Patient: sex M, age 60
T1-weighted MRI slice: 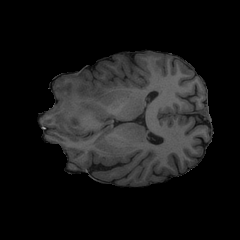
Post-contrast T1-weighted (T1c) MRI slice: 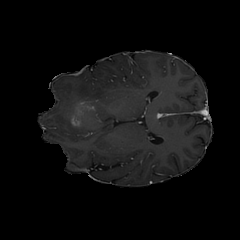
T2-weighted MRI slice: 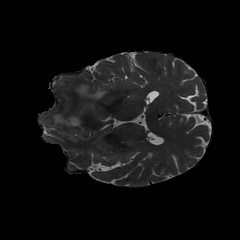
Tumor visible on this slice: yes
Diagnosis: Glioblastoma, IDH-wildtype
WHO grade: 4